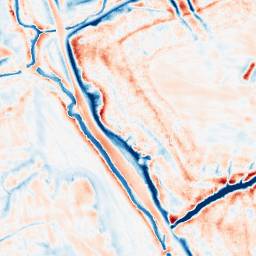
Category: edge_preserving
Decomposition family: bilateral
Decomposition parameters: d: 21
sigma_color: 150
sigma_space: 50
Upsampling method: quartic
Upsampling parameters: scale: 8
Upsampling scale: 8